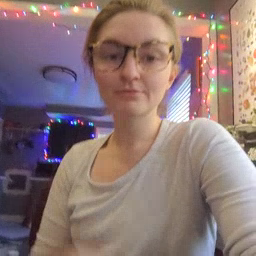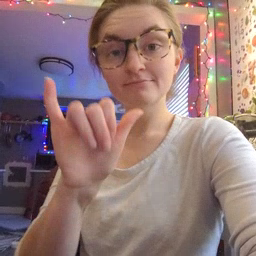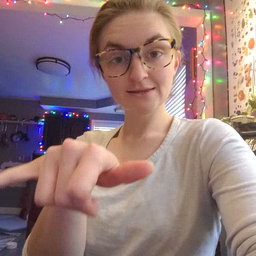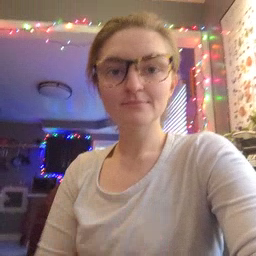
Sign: that